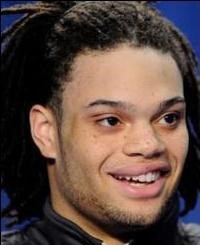
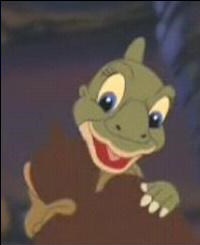
Blend attribute: Cheerful Grin
Blending difficulty: High
Creative potential: Medium